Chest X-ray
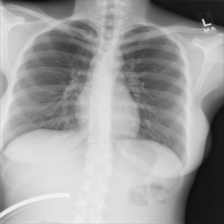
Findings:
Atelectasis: negative
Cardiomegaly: negative
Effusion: negative
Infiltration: negative
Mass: negative
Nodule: negative
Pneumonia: negative
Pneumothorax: negative
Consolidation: negative
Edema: negative
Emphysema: negative
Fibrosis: negative
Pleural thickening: negative
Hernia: negative